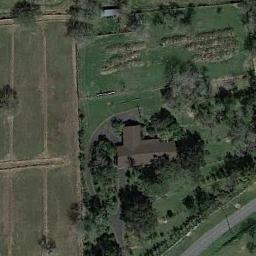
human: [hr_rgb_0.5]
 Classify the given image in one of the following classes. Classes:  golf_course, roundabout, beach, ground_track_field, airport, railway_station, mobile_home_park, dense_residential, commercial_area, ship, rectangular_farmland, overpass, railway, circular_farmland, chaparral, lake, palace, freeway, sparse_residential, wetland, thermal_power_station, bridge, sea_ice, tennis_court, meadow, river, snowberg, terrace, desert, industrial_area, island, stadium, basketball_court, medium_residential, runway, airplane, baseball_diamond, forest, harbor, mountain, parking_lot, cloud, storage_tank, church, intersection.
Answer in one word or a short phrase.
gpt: sparse_residential